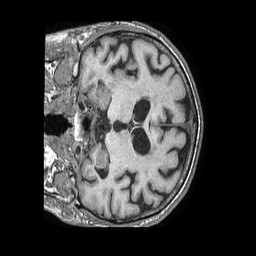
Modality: T1w
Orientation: coronal
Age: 54
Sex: male
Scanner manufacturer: philips
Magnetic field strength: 1.5 T
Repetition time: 0.007556 s
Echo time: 0.003443 s